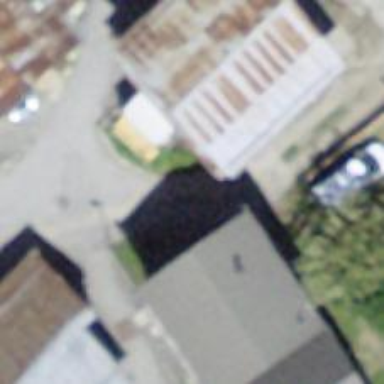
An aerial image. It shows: Grassy alleyway.